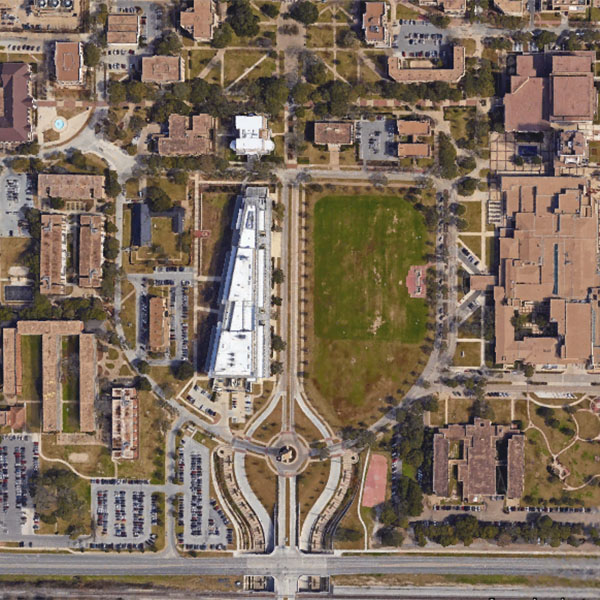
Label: School